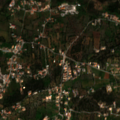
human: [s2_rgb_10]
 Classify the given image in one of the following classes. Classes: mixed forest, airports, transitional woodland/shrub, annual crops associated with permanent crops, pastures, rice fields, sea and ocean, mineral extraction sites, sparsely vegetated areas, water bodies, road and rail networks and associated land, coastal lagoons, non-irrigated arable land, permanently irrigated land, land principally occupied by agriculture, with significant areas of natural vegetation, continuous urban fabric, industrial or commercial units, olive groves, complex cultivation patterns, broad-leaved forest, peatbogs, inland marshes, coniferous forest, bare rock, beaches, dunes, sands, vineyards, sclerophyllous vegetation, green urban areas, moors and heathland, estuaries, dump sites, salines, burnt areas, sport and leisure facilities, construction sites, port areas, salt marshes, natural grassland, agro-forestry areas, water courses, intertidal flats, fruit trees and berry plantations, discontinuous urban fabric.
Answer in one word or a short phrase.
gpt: discontinuous urban fabric, annual crops associated with permanent crops, complex cultivation patterns, land principally occupied by agriculture, with significant areas of natural vegetation, mixed forest